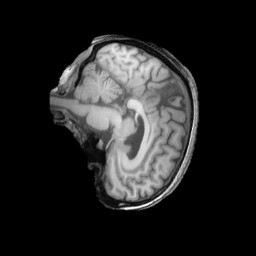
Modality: T1w
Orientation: sagittal
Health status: ill
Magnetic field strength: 3 T